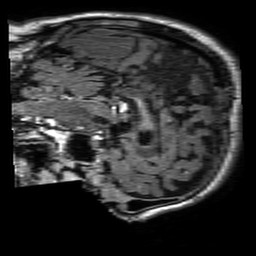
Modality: FLAIR
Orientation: sagittal
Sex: male
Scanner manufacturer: philips
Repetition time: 11 s
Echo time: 0.125 s